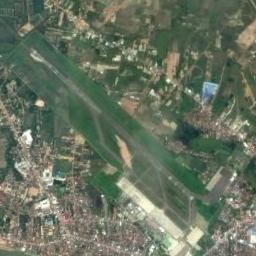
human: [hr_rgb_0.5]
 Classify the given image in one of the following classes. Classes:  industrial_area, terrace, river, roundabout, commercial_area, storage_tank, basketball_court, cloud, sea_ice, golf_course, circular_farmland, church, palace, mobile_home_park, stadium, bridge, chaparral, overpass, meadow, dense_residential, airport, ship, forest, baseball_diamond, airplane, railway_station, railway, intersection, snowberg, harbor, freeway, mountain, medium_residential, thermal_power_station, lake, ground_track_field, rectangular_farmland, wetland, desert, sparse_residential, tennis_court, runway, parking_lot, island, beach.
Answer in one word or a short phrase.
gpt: airport